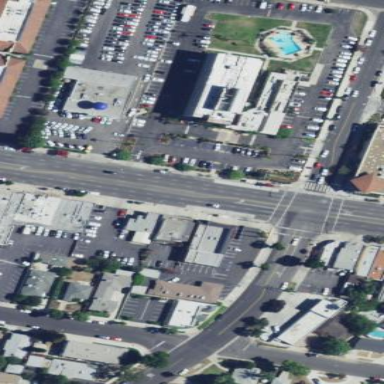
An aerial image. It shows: Shop that sells cars.